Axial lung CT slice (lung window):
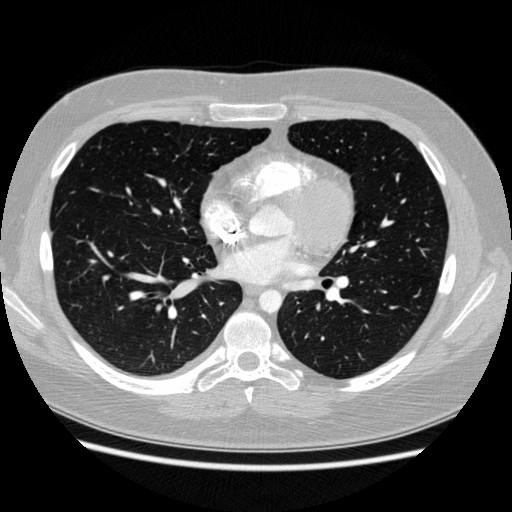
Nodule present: no